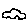
Label: car